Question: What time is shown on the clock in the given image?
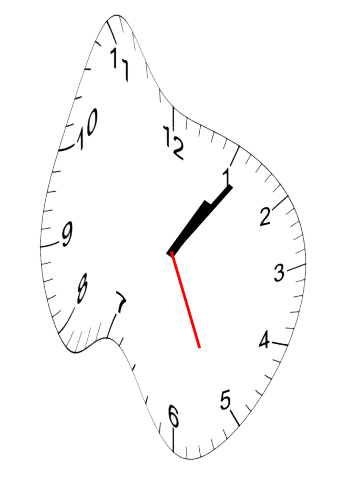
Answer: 01:06:26